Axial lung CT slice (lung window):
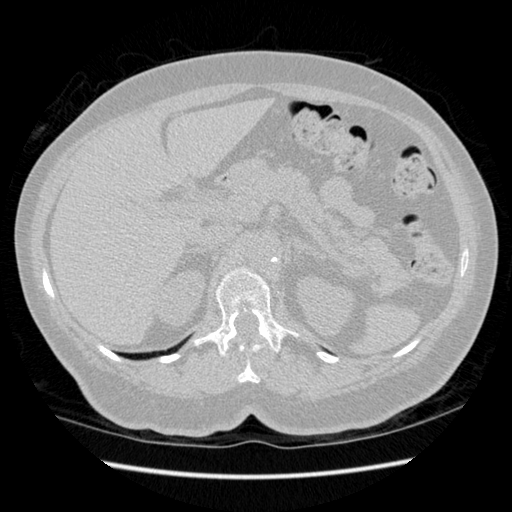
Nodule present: no